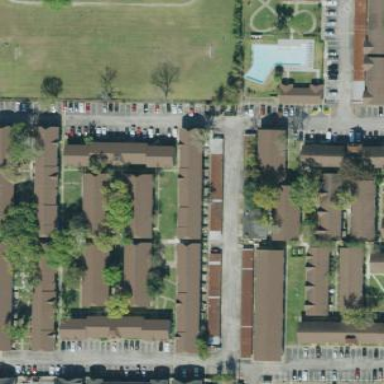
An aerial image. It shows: Condominium within residential area.